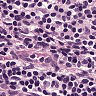
Metastatic tissue present: no